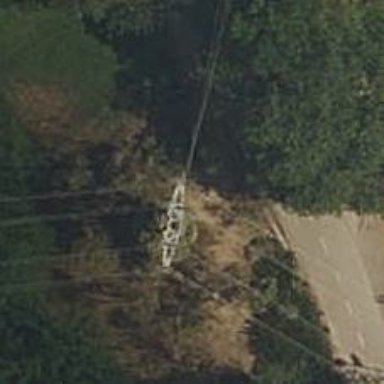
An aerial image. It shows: Power line is depicted.